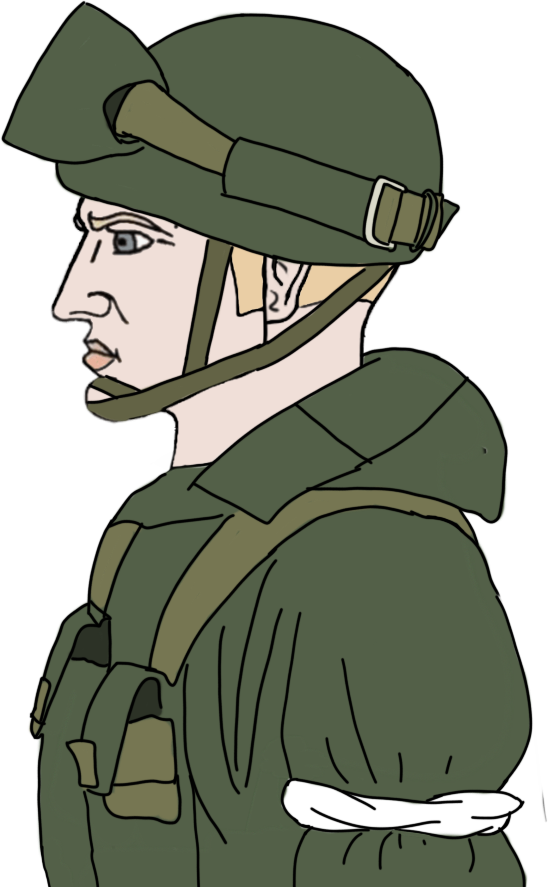
Label: 4_Yes_Chad